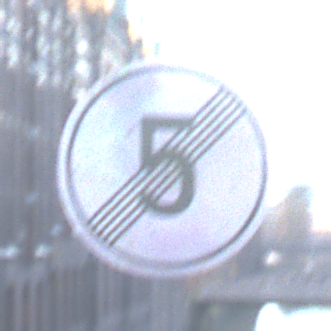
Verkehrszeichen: EndeGeschwindigkeit5
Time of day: SunriseSunset
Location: Outdoor (Urban)
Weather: Clear
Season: NotSpecified
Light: Natural